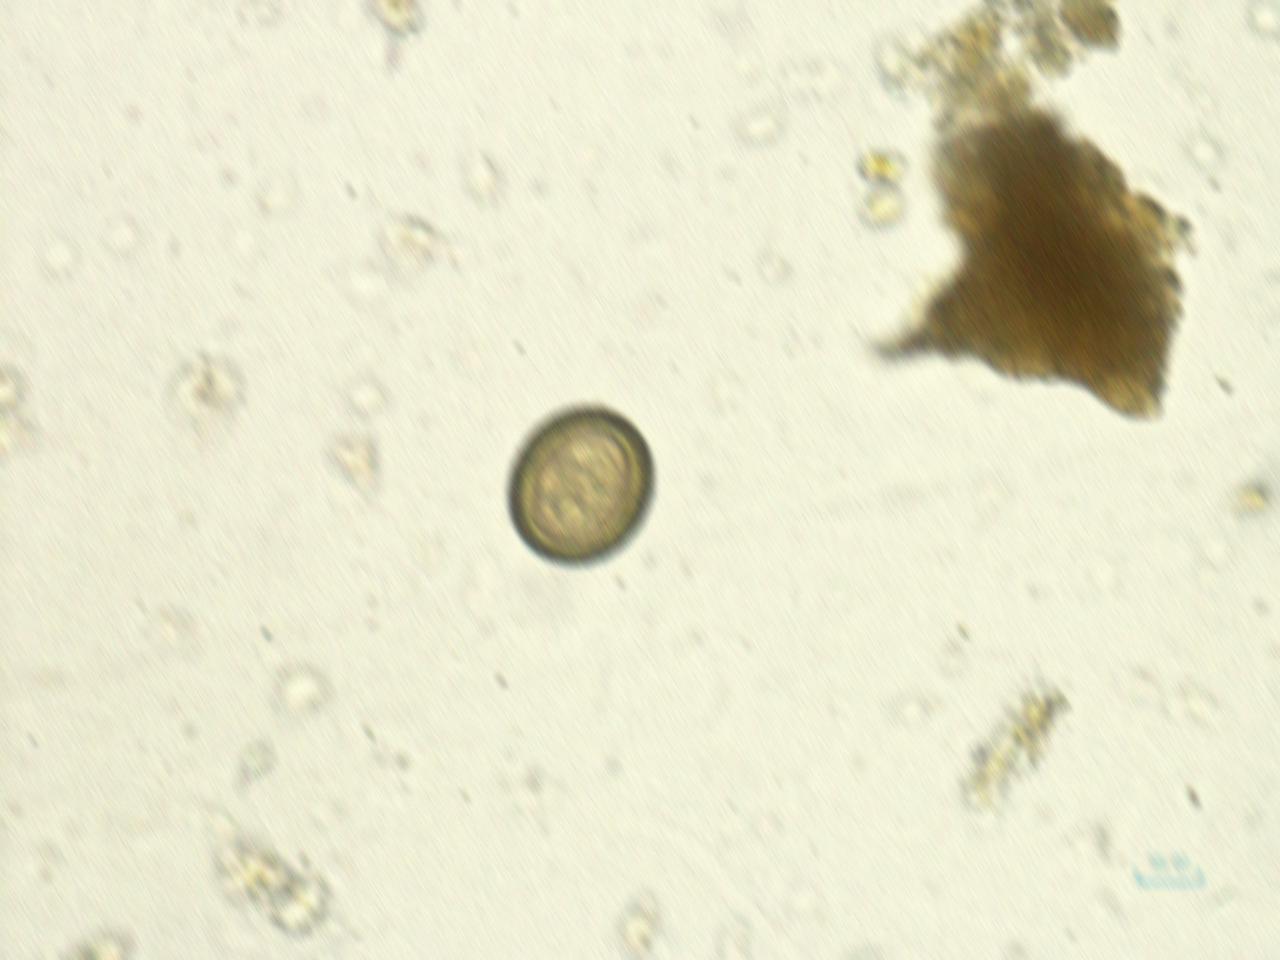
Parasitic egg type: Taenia spp. egg